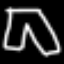
Label: pants